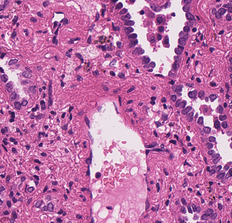
Tumor epithelial tissue: yes
Tumor-associated stroma tissue: yes
Normal tissue: no